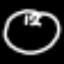
Label: clock